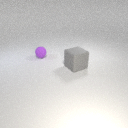
large gray rubber cube to the right of small purple rubber sphere